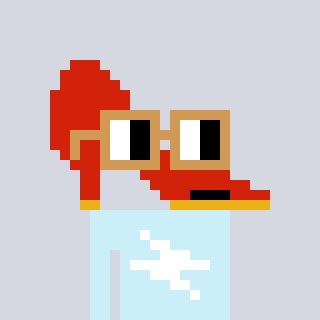
a pixel art character with square brown glasses, a highheel-shaped head and a cold-colored body on a cool background